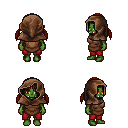
a pixel art fantasy rpg character, female body template, orc, green skin, brown tunic, red pants, brunette twin-tailed hairstyle, cloth hood, four views (front, back, left, right), 2x2 character sprite sheet, small pixel art, hard edges, no anti-aliasing